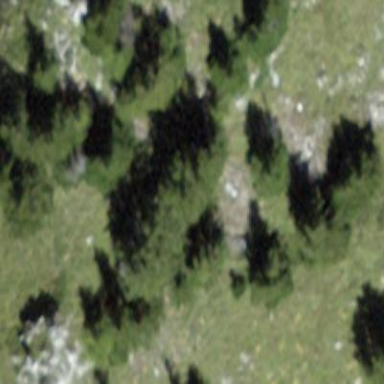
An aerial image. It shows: Patch of scrub vegetation.